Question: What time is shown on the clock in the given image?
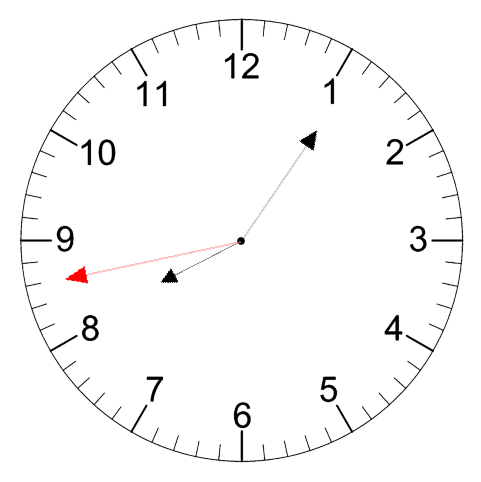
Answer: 08:05:43